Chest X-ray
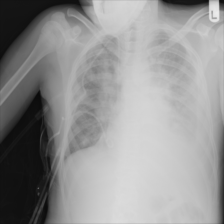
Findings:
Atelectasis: positive
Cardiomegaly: negative
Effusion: negative
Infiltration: negative
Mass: negative
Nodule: negative
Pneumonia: negative
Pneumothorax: negative
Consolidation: positive
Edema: negative
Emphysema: negative
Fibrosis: negative
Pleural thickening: positive
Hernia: negative